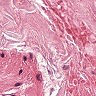
Metastatic tissue present: no